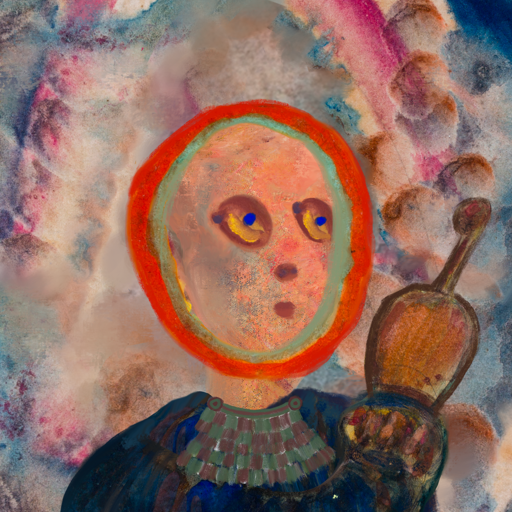
Background: Rupkatha, Head And Neck Side: Irani, Face Side: Mother_And_Son_Son, Bust: Pipe, Hair Side: Sisters, Head Accessory: Blank, Second Necklace: After_Raid, Necklace: Blank, Baby: Blank